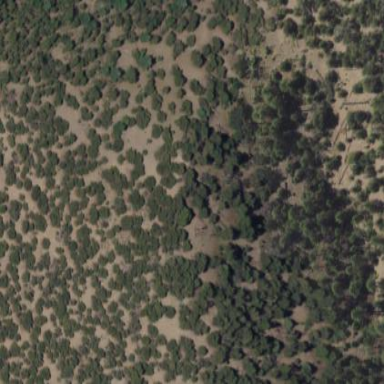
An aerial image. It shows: Patch of scrub vegetation.